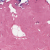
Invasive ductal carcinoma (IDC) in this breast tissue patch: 0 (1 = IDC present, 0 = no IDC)